Interaction volume radius: 5 \u00c5
Interaction volume height: 10 \u00c5
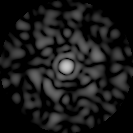
Disorder parameter: 0.87